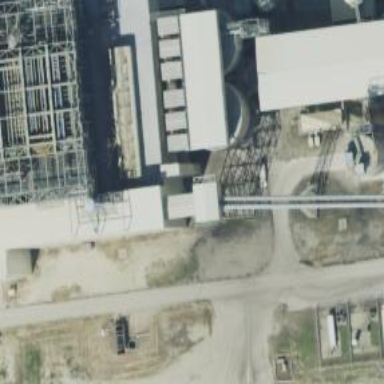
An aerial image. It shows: Generator with steam turbine as its type.